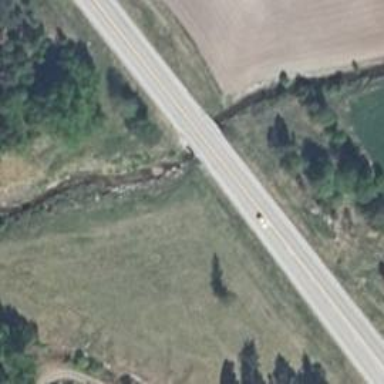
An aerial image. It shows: Trunk highway bridge with asphalt surface.